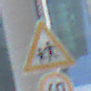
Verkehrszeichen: KinderRechts
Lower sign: Geschwindigkeit60
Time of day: MorningAfternoon
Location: Outdoor (Urban)
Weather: PartlyCloudy
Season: NotSpecified
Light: Natural